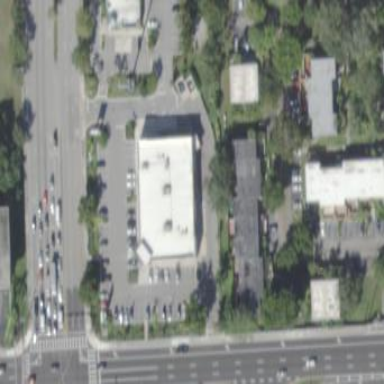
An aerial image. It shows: Retail area.